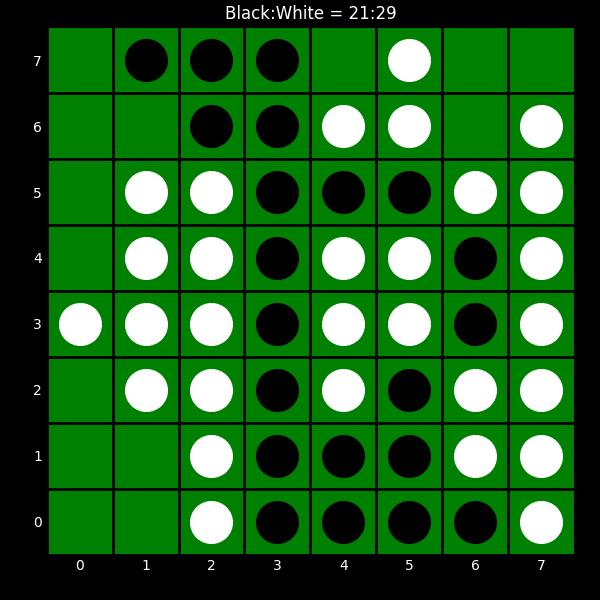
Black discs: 21
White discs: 29